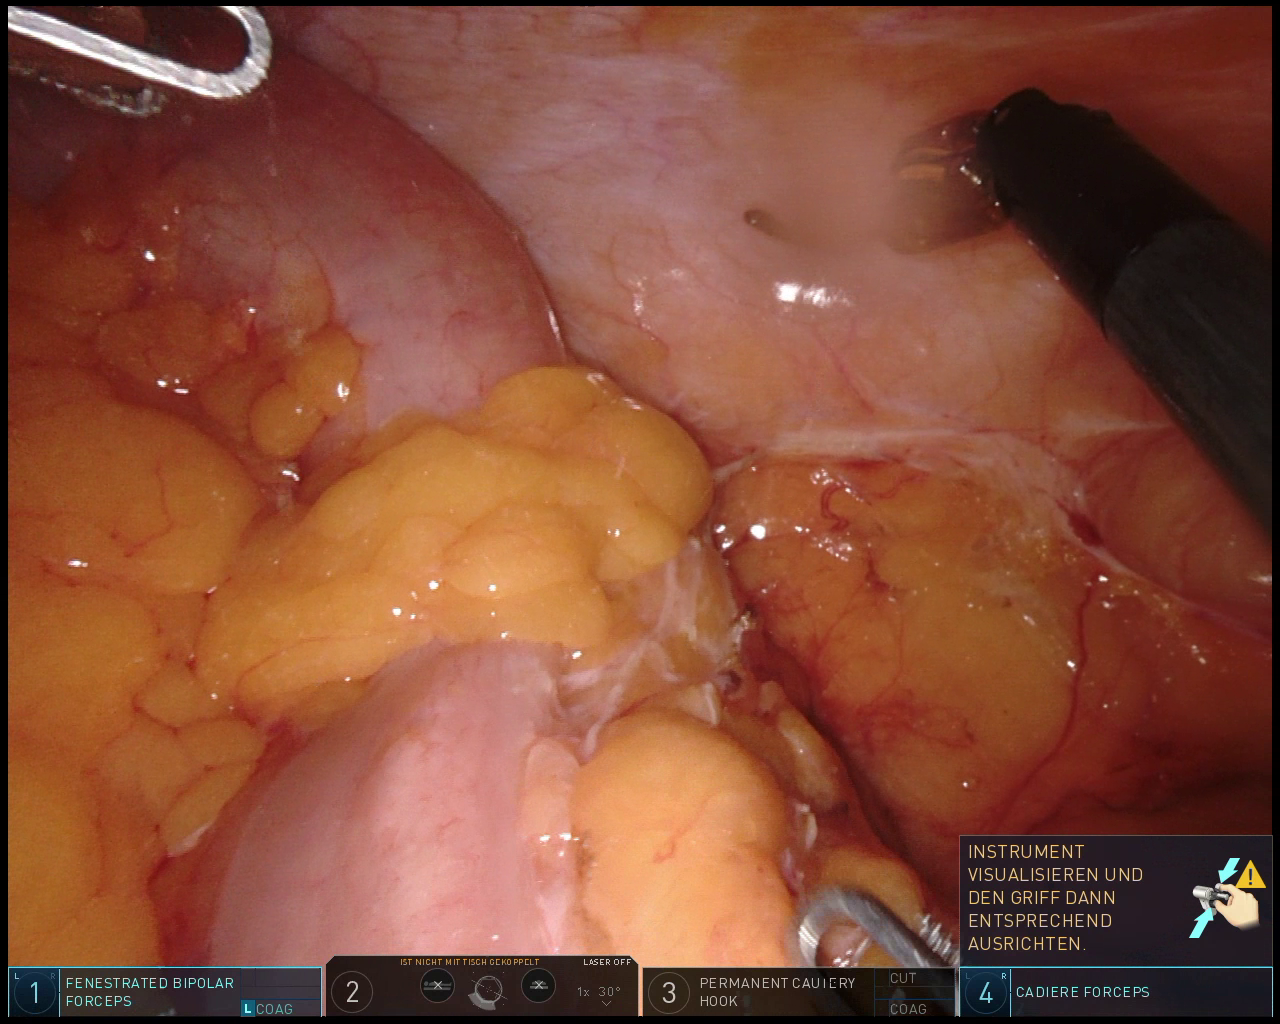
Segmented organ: abdominal_wall
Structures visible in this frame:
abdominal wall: yes
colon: yes
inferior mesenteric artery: no
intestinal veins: no
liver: no
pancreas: no
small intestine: no
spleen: no
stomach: no
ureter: no
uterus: no
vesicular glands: no